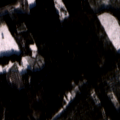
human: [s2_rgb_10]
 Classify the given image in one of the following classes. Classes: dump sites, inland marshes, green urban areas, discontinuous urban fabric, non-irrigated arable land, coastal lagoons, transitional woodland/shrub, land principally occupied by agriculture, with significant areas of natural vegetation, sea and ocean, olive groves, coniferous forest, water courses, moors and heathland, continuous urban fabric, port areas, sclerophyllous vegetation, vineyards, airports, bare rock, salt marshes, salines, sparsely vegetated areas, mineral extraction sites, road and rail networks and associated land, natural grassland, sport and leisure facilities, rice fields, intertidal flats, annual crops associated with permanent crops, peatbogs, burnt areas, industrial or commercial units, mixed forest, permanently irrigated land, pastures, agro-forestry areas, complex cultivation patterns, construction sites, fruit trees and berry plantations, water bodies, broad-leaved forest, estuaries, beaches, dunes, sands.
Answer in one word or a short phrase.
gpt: coniferous forest, mixed forest, transitional woodland/shrub